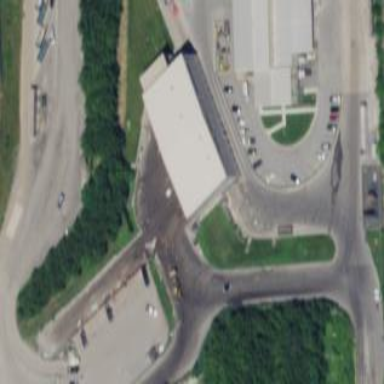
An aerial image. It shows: Waste transfer station located under roof.